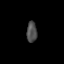
Tissue: prostate
Cell type: T cells
Senescence score: 0.324
Nuclear area (px): 209
Mean DAPI intensity: 77.627